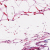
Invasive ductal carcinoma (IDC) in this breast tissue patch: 0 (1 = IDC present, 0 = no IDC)